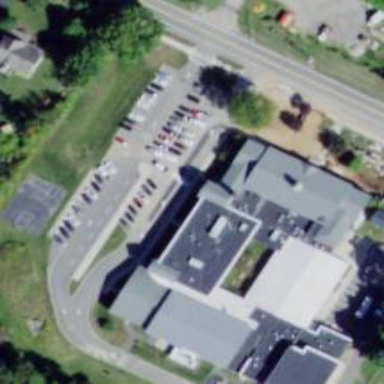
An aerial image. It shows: School.